Interaction volume radius: 5 \u00c5
Interaction volume height: 15 \u00c5
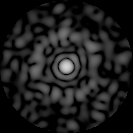
Disorder parameter: 0.87